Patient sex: M
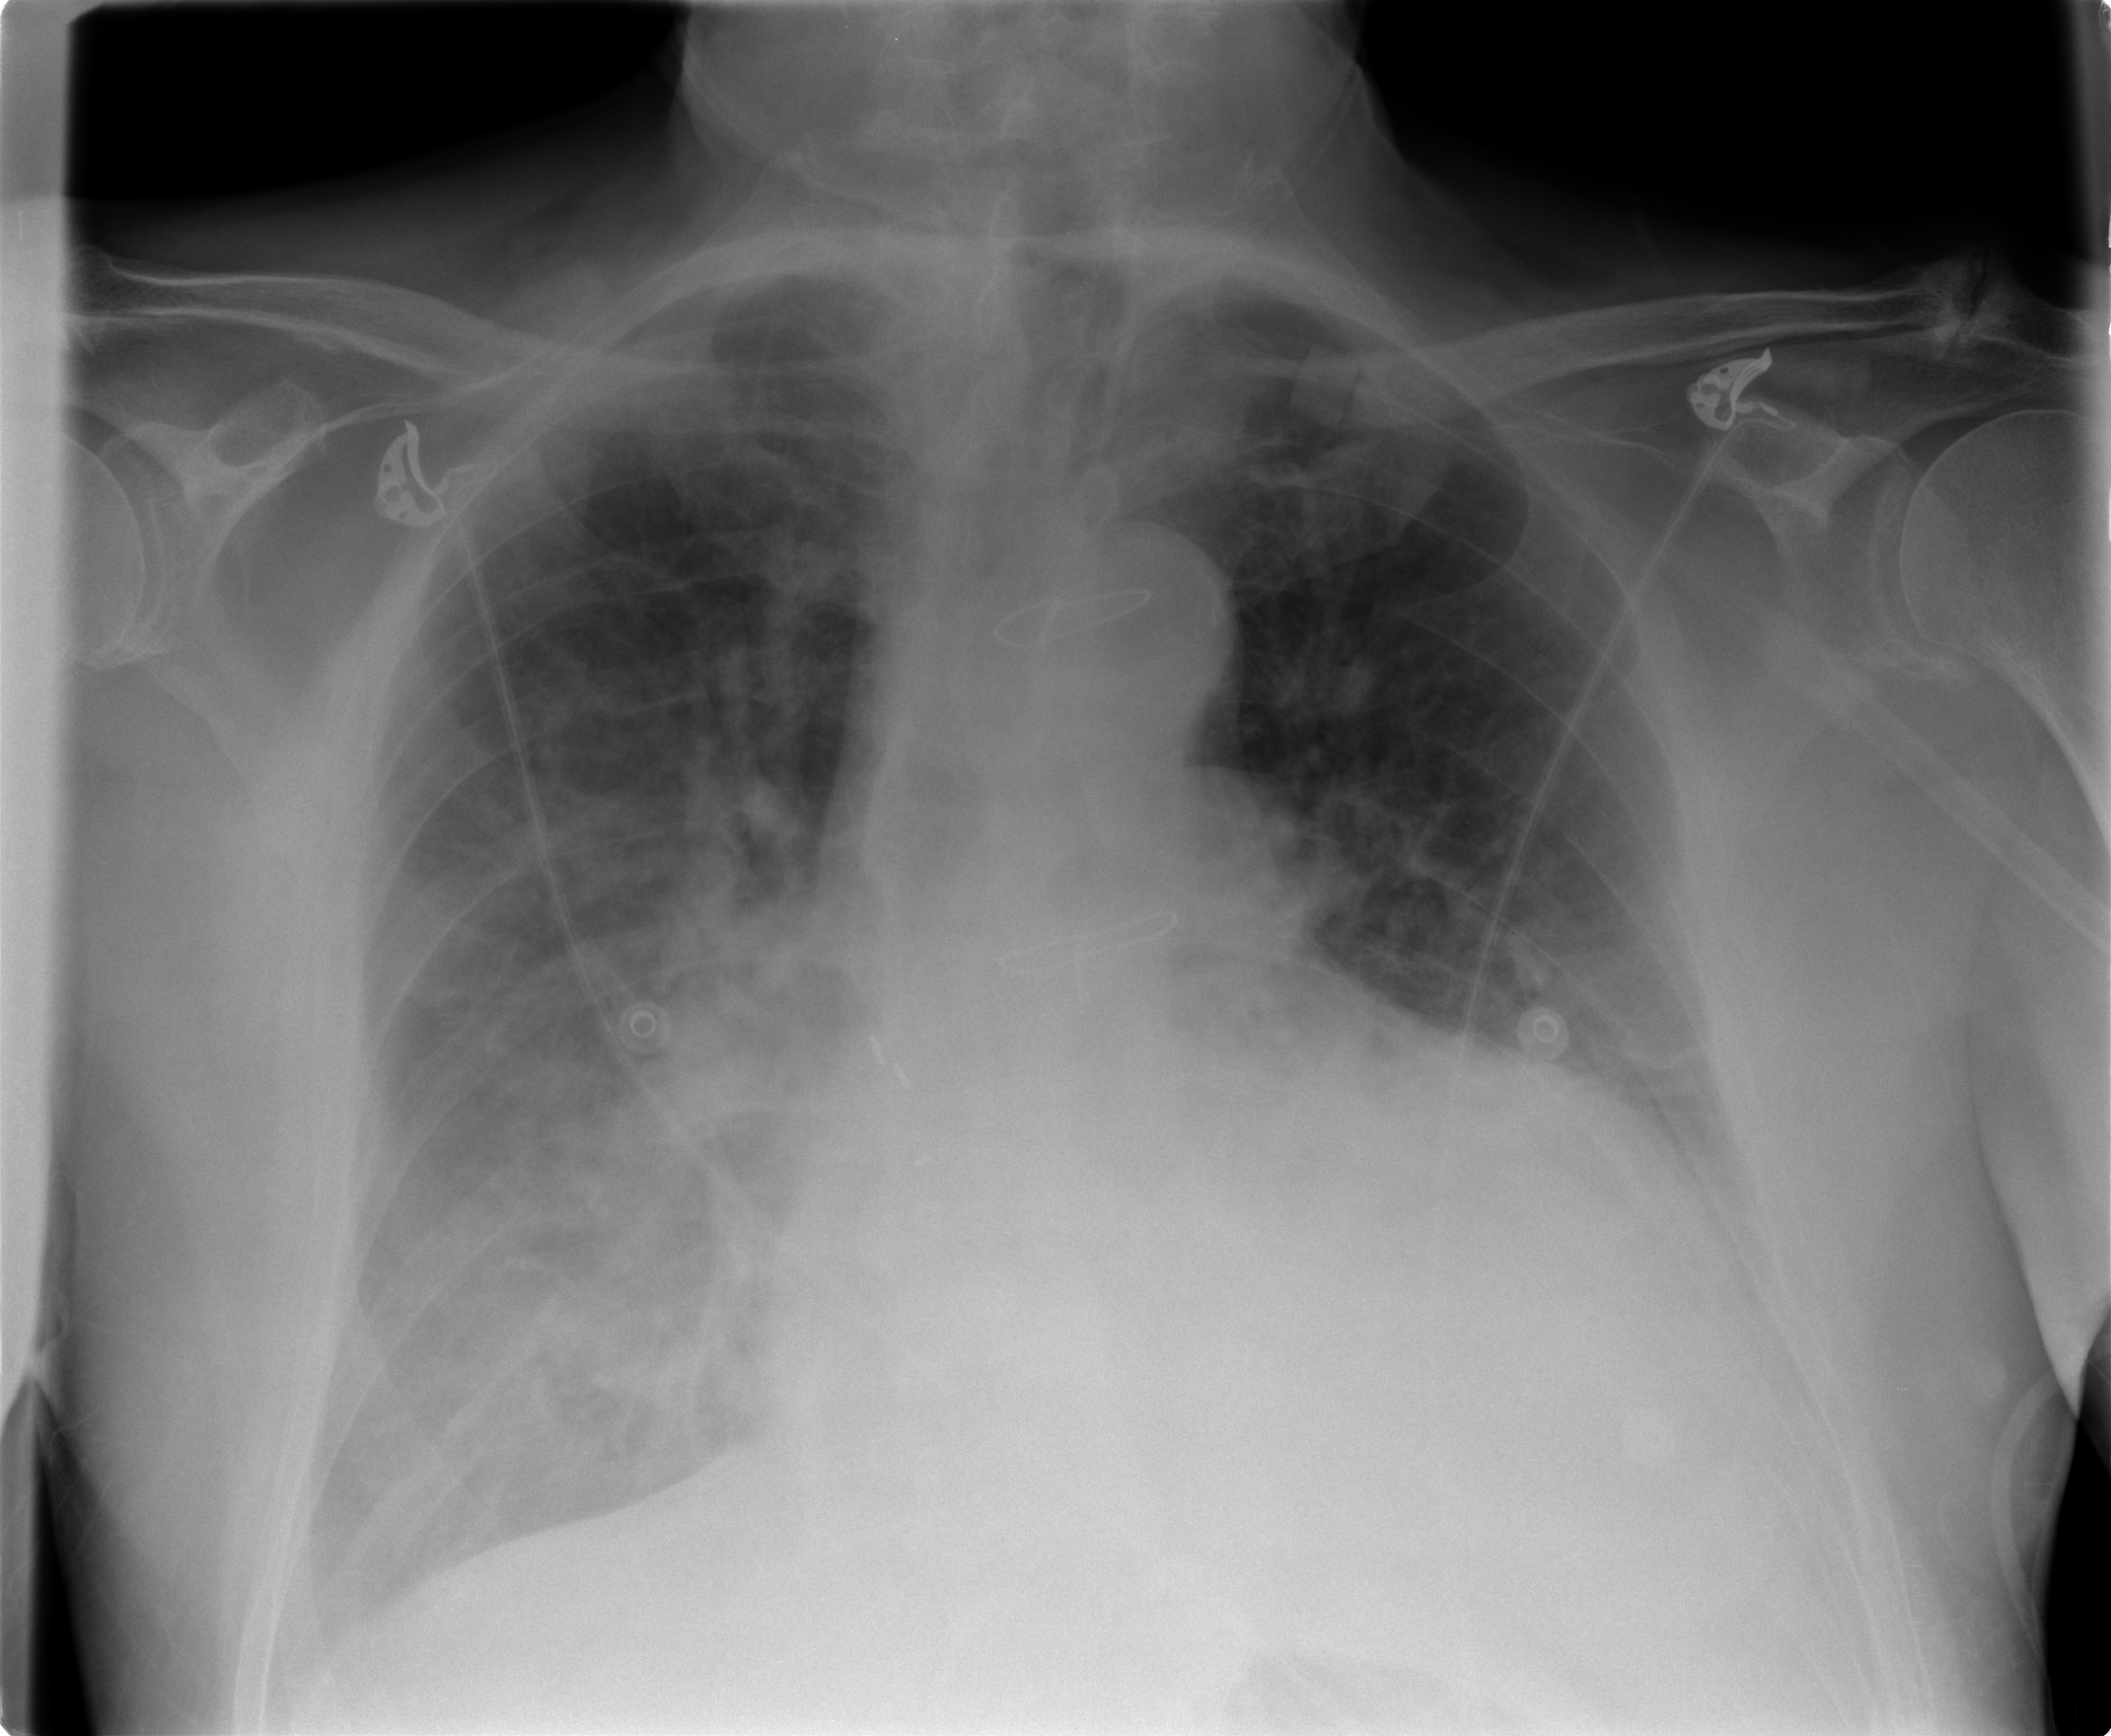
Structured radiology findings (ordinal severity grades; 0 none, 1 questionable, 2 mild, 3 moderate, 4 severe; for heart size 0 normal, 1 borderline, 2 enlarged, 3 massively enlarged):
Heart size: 2
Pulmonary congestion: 2
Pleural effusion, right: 3
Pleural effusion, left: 2
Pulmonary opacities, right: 2
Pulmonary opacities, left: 2
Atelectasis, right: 2
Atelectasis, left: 2